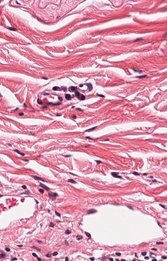
Tumor epithelial tissue: no
Tumor-associated stroma tissue: yes
Normal tissue: no